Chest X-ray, PA view. Patient: 49 years old, sex M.
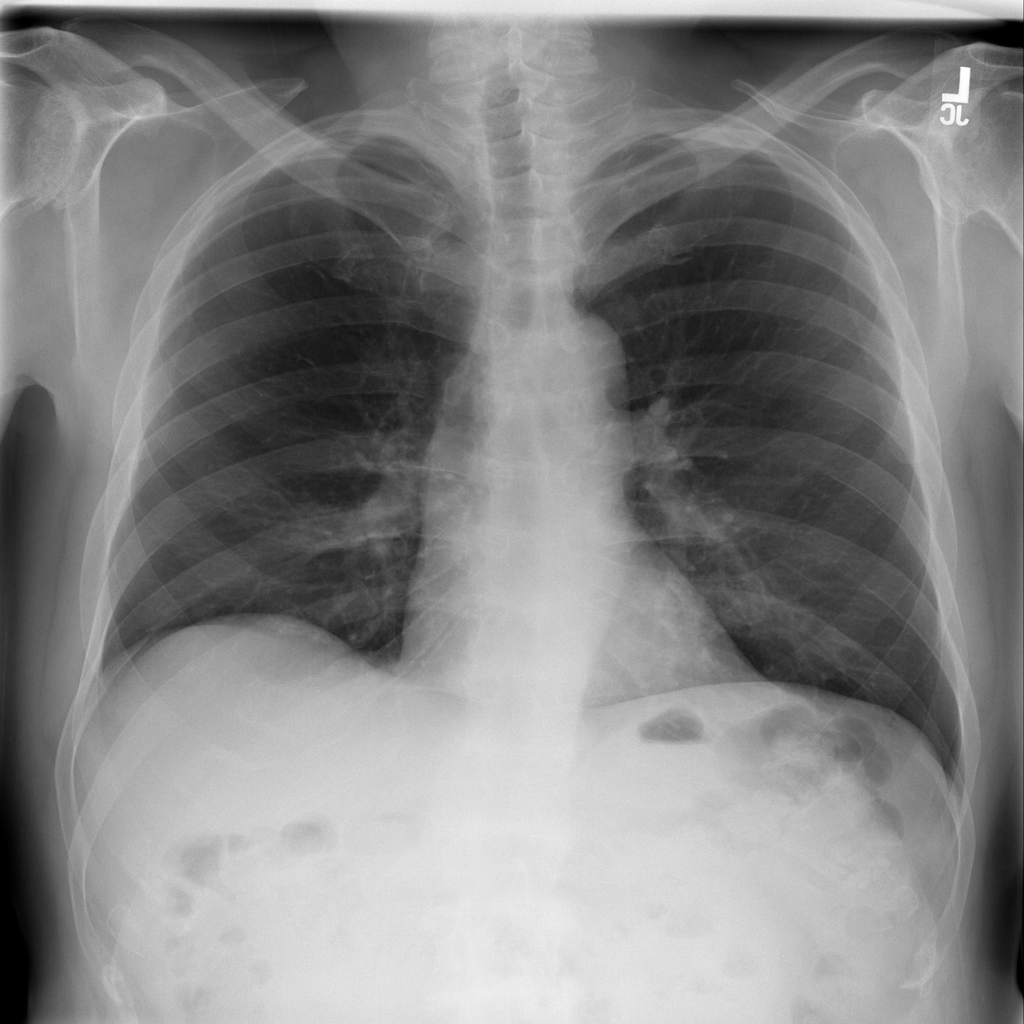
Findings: No Finding